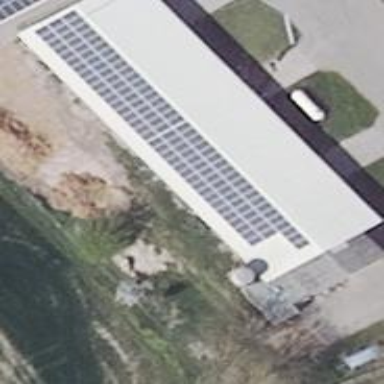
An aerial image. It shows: Small solar photovoltaic panel generator is producing electricity.